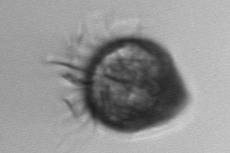
Label: Ciliophora